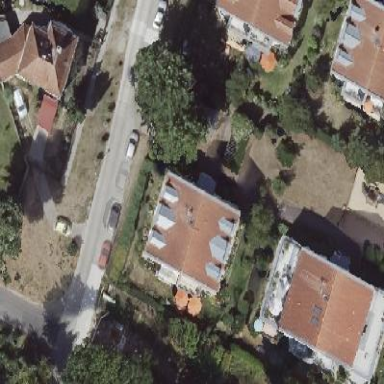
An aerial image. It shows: Gabled roofed house.